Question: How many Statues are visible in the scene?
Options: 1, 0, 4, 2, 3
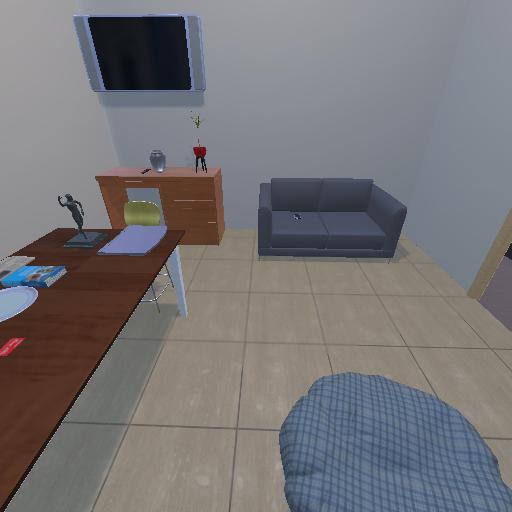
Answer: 1